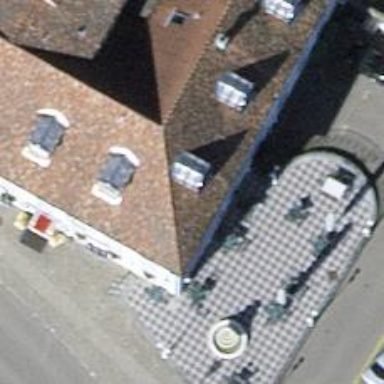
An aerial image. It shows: Restaurant.